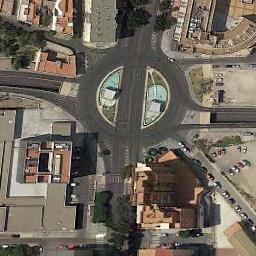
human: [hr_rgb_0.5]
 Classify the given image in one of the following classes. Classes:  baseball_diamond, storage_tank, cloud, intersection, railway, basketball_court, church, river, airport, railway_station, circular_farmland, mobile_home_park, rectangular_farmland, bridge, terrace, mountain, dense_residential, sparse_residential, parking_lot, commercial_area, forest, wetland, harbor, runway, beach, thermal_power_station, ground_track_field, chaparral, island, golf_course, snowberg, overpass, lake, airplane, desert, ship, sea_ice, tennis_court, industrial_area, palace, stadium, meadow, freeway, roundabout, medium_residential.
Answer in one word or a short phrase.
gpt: roundabout